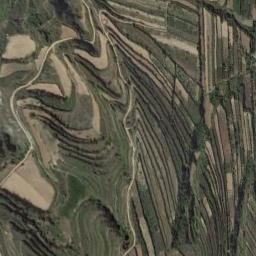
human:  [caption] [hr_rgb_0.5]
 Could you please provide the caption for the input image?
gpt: A large layer of brown and green mixed terraces with several winding narrow paths .

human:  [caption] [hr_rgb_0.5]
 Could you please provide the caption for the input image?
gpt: The green plants are on the terrace .

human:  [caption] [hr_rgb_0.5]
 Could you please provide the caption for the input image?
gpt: The bare and green terrace is next to some trees .

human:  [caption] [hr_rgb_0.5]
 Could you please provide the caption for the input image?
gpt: There are two houses with orange roofs by the terraces .

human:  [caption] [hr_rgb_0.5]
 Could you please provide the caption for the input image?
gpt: There are many green terraces arranged irregularly .